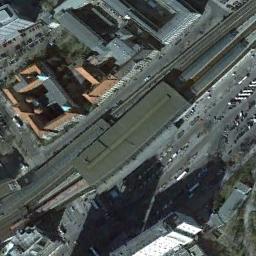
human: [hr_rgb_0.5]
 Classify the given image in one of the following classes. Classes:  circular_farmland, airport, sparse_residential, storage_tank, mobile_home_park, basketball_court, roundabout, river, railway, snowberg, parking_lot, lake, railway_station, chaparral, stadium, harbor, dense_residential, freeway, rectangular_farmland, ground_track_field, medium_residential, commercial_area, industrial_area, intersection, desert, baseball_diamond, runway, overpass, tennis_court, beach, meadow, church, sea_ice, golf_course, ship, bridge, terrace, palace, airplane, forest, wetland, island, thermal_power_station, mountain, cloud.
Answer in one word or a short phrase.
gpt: railway_station